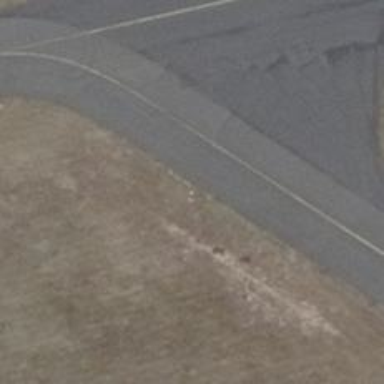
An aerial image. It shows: Taxiway edge marked with aviation lights.